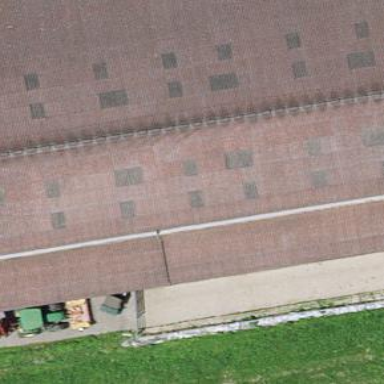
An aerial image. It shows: Stable building.